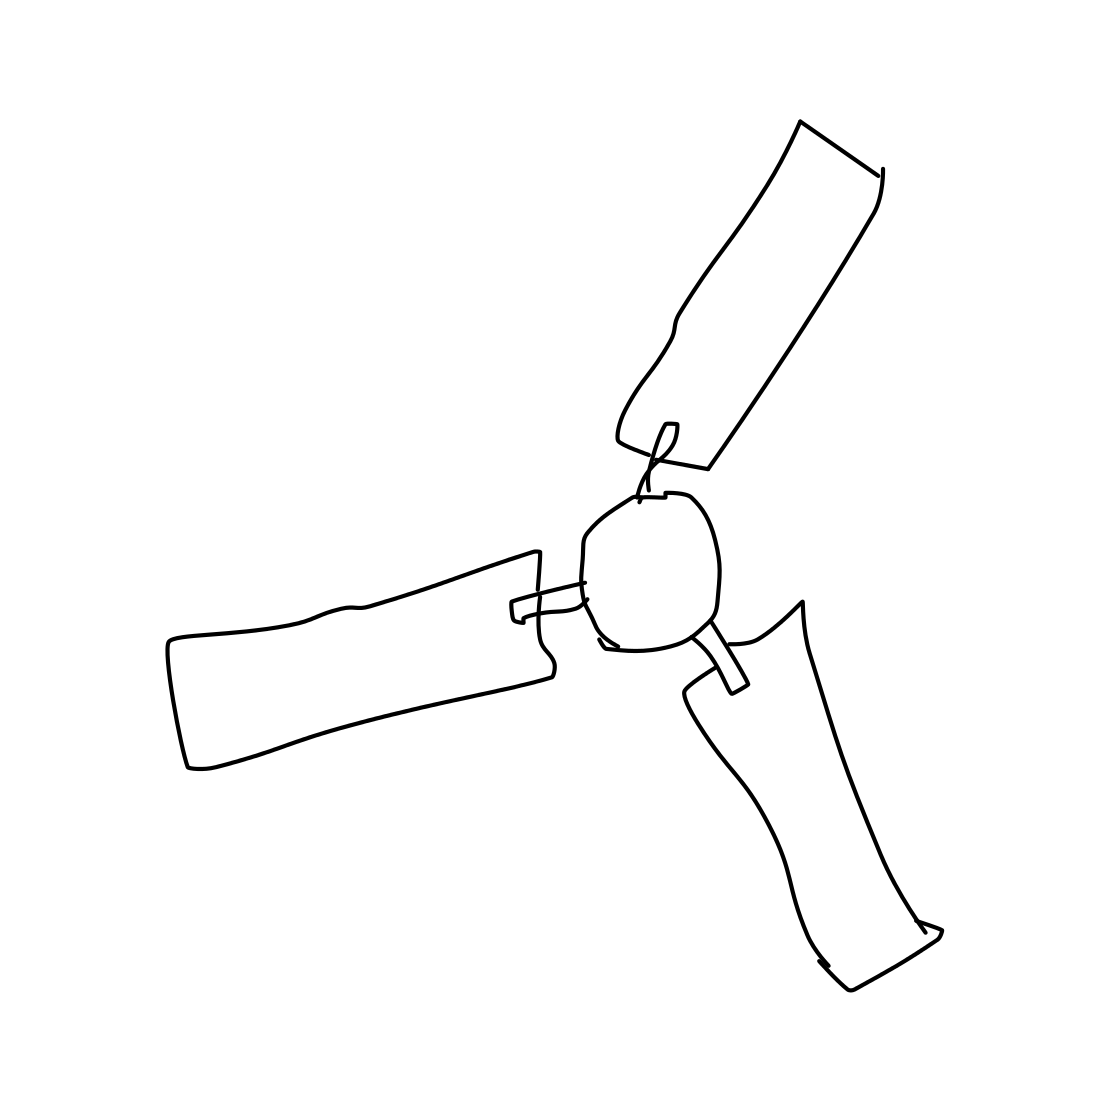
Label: fan